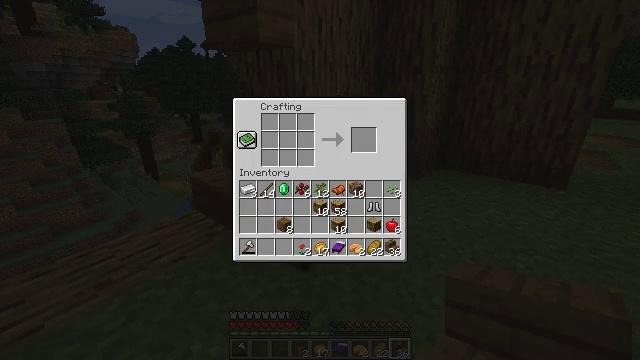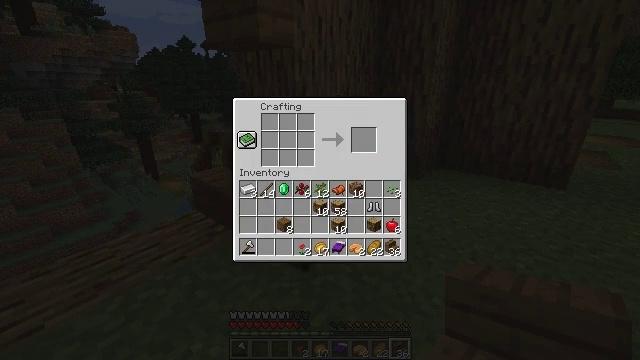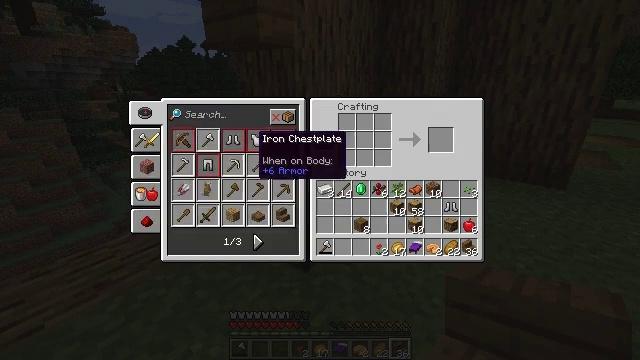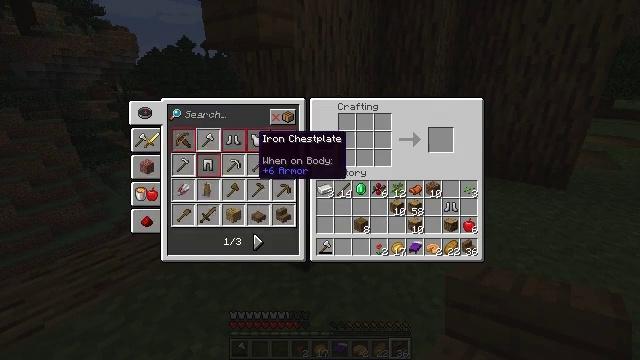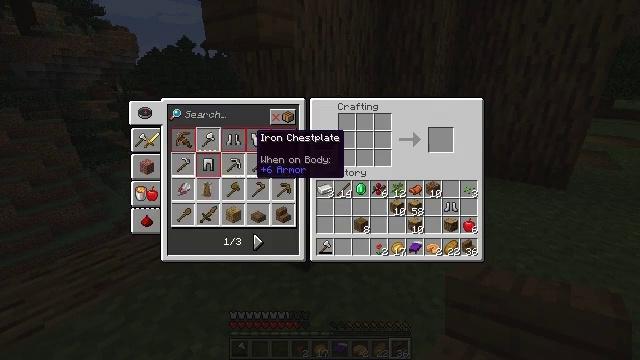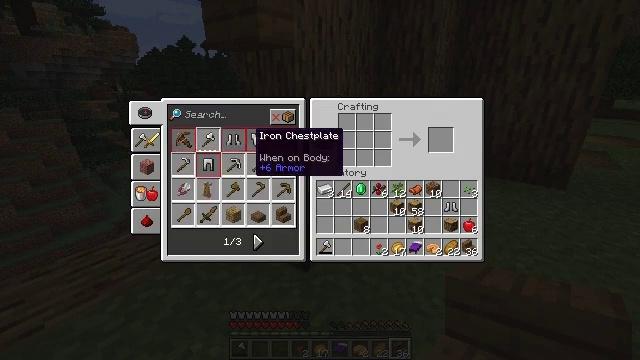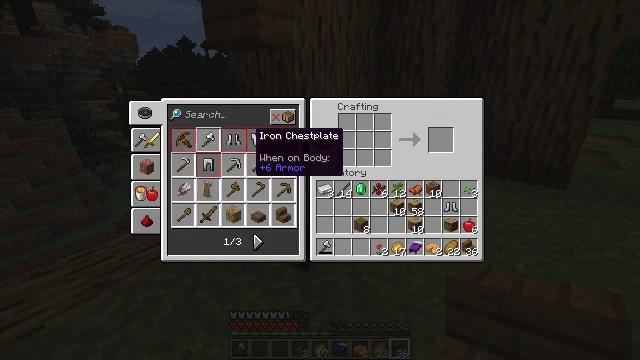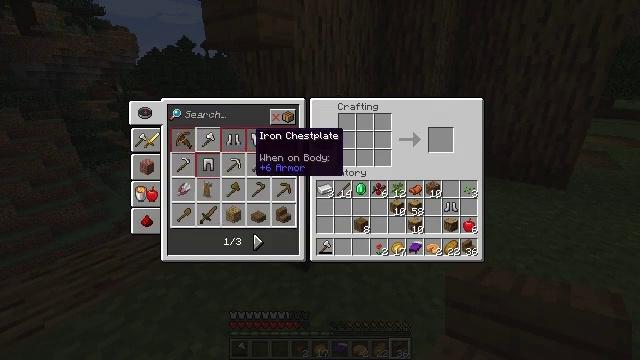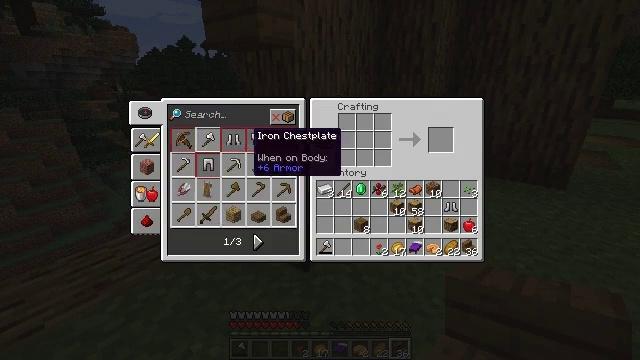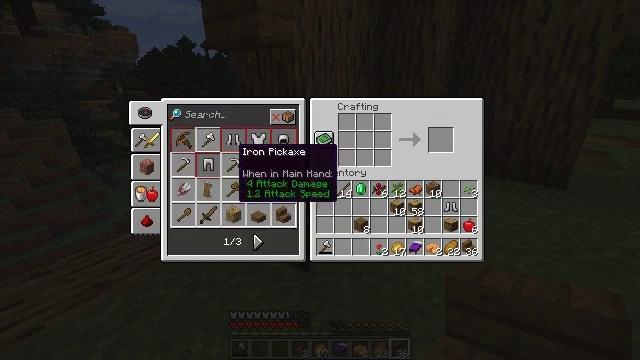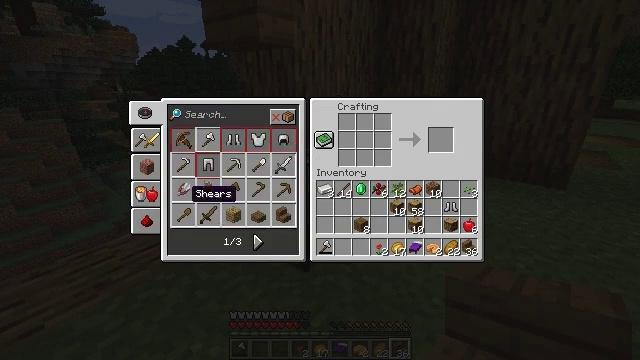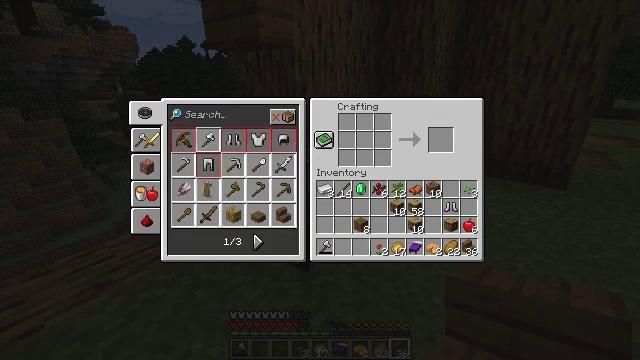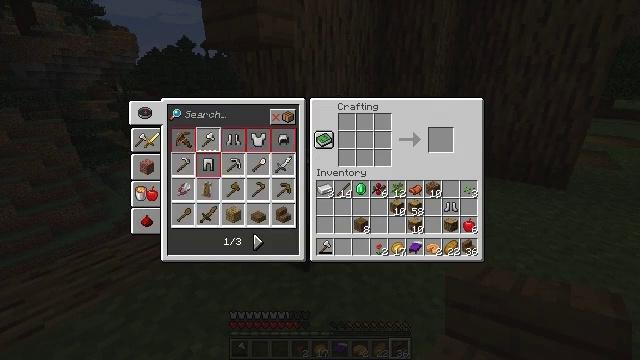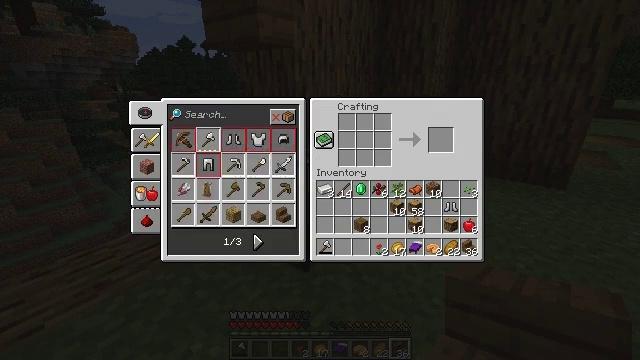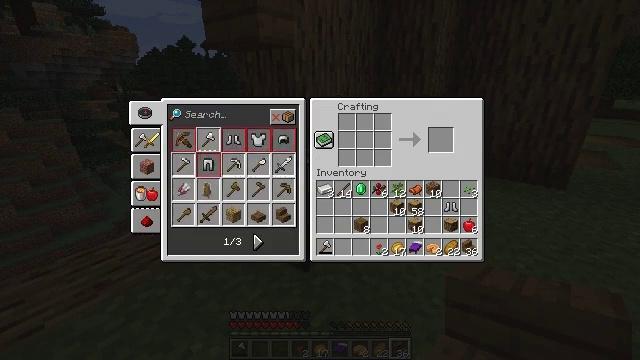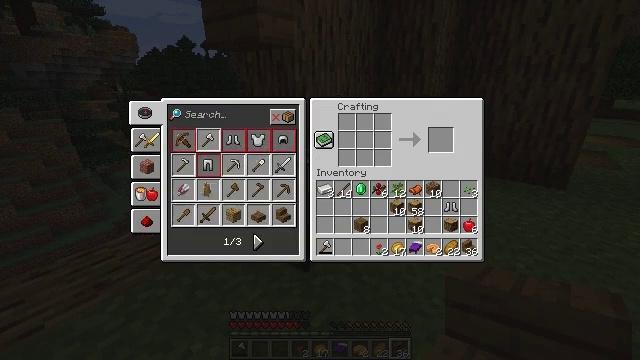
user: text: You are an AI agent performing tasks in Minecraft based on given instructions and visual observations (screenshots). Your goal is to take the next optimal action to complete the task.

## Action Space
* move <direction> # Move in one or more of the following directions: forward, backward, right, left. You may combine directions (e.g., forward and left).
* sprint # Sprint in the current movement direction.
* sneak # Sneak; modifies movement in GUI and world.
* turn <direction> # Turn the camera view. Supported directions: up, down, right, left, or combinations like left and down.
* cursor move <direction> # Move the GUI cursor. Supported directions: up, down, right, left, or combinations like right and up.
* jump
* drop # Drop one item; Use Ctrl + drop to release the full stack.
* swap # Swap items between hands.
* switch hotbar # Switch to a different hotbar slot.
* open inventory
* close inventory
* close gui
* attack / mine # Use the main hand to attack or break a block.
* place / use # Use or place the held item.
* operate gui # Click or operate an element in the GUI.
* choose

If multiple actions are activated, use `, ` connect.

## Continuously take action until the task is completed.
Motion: motion action
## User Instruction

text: Build a spruce fence using the crafting table.
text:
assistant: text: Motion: no_op
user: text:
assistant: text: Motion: operate gui
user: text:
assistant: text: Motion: operate gui
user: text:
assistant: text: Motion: no_op
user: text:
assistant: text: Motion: no_op
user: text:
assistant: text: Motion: no_op
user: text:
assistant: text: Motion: no_op
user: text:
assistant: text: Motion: no_op
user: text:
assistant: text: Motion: cursor move left and down
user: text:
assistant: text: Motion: cursor move left and down
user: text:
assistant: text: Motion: cursor move left and down
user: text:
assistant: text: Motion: no_op
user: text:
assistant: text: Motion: no_op
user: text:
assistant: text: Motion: cursor move left
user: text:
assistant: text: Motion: no_op
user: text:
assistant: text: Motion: no_op
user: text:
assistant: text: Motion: no_op
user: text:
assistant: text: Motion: no_op
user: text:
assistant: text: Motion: operate gui
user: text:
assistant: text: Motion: operate gui
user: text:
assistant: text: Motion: no_op
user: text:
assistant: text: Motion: no_op
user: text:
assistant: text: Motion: no_op
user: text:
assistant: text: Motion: no_op
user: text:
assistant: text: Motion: no_op
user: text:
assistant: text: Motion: cursor move right and up
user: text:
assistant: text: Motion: cursor move right and up
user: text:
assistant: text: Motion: cursor move right and up
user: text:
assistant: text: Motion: no_op
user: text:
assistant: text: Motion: no_op